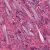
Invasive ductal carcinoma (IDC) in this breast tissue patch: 0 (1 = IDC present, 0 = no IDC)